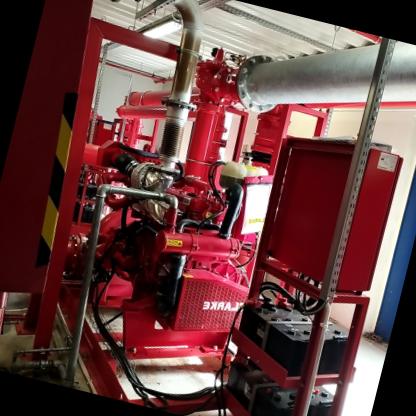
Klasa: inne